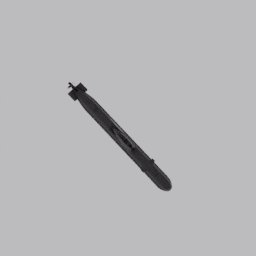
Label: mechanical